Question: I'm writing a Windows version of my Mac app (C# Winforms) and would like some advice on what design pattern to use.
My Mac app uses an MVC pattern with Core Data for storage. This is a simplified diagram of the models and relationships:

The desktop app collects logs on a background thread and periodically uploads them to my web app. The database is used to store both the user's account information and logs, and the app has a 3 views to display (and collect) the user's data.
I've done some reading and it seems that MVP is the recommended design pattern for WinForms apps, but I'm not sure how to proceed from here. I think that my app is simple enough to write without using an external framework like MVC# but as I have never made a WinForms app before I am only speculating.
Can someone recommend the best way to go about this?
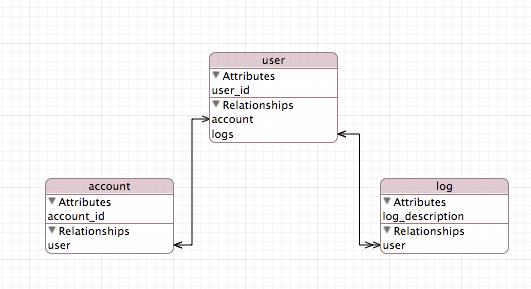
Answer: In my experience for a winforms application (which supports nice databinding) you can use MVC with a supervising controller pattern. Read through this question <URL>